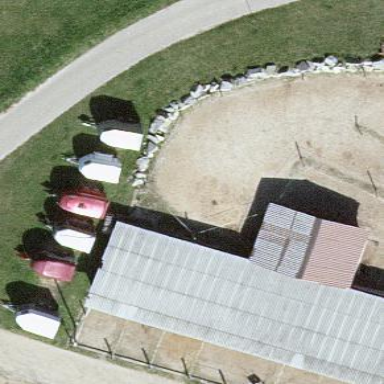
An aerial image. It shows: Stable.